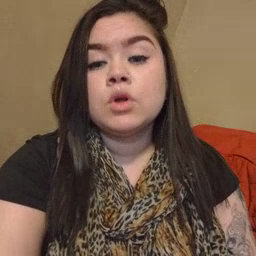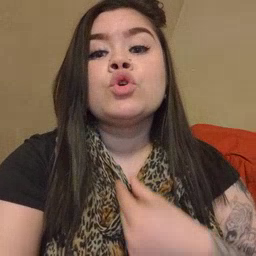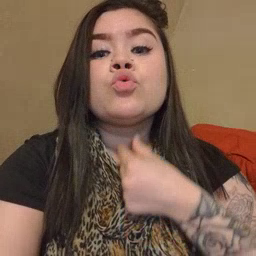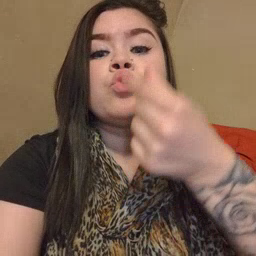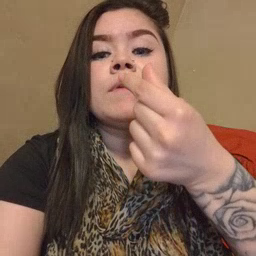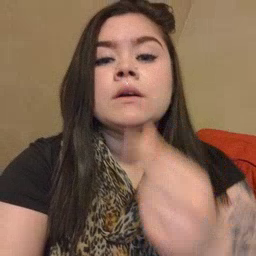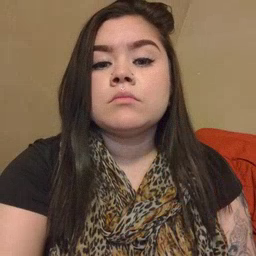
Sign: giraffe